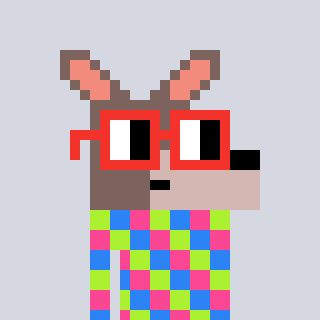
a pixel art character with square red glasses, a kangaroo-shaped head and a purple-colored body on a cool background